Interaction volume radius: 5 \u00c5
Interaction volume height: 40 \u00c5
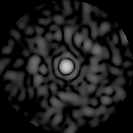
Disorder parameter: 0.8266